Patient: sex F, age 59
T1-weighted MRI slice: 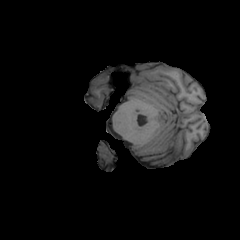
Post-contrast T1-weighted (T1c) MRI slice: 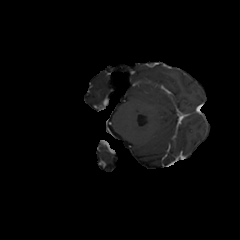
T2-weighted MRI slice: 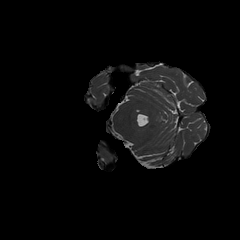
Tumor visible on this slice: no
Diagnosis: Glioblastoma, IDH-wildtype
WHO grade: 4